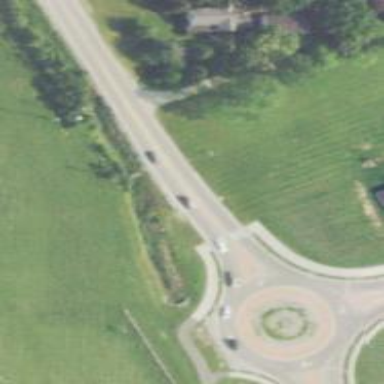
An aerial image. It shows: Marked road crossing.